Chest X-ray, PA view. Patient: 63 years old, sex M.
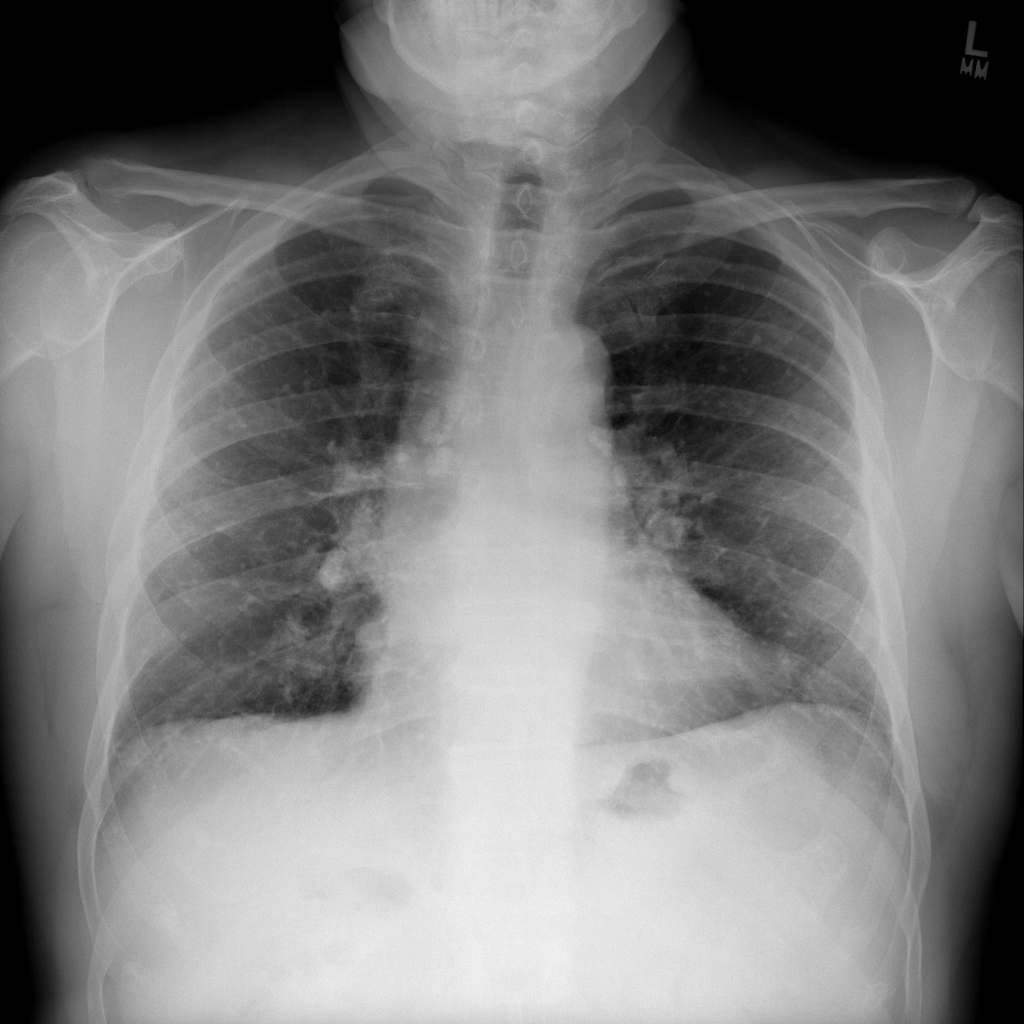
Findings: No Finding